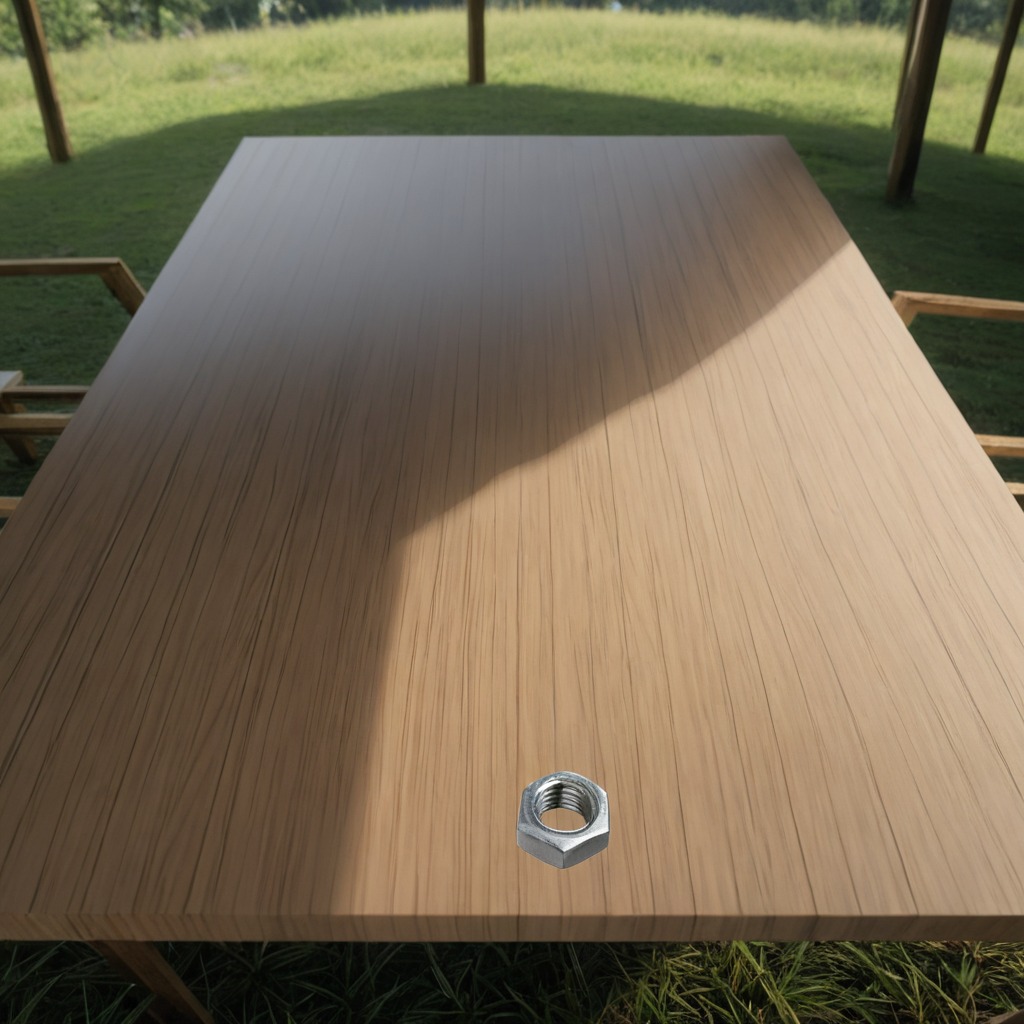
A metal nut is lying on a wooden table inside a jungle field workshop tent.